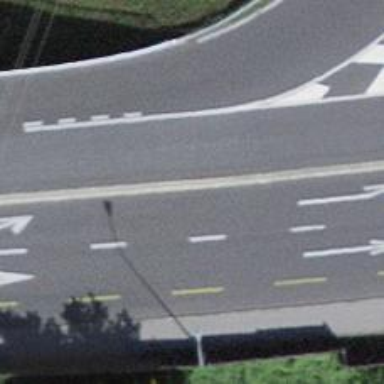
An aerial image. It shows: Secondary road with designated cycle lane on the left.